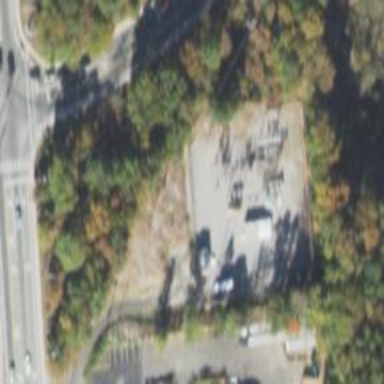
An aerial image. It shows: Power substation.